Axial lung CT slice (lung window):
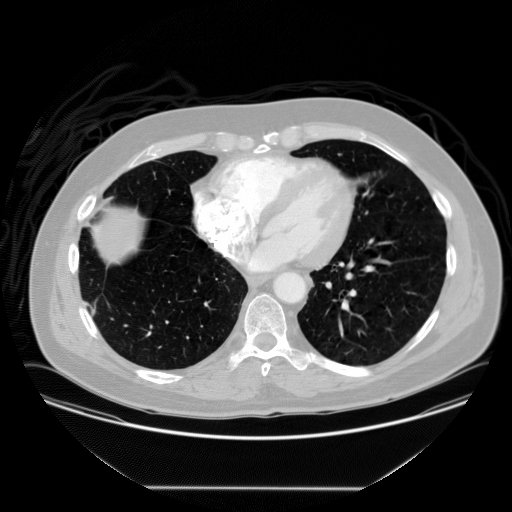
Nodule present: no